Here is the envelope spectrum of one vibration snapshot from a rolling-element bearing, with each characteristic fault-frequency family marked on the frequency axis. What is the most likely bearing condition (normal, inner_race, outer_race, ball)?
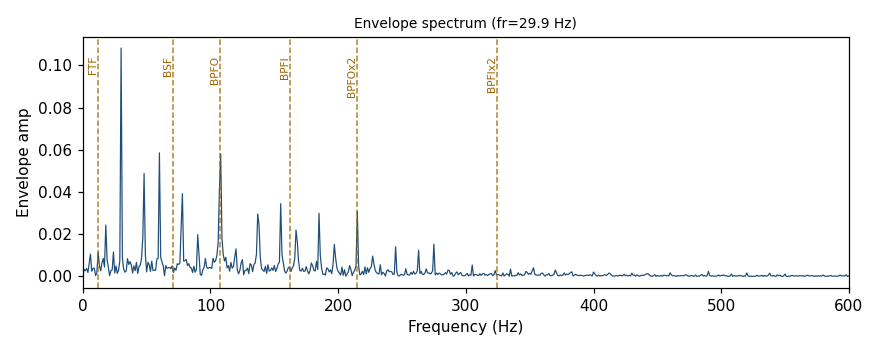
Answer: outer_race